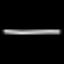
Label: line